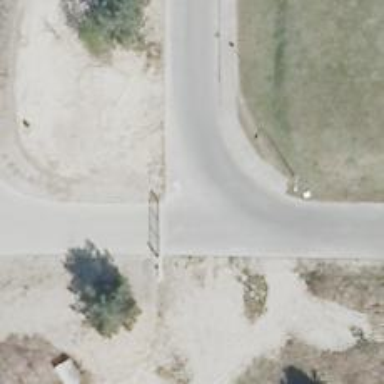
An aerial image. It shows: Unclassified road with sidewalks on both sides.